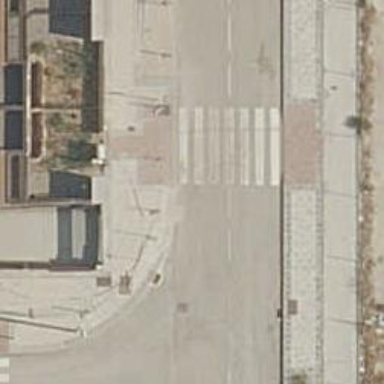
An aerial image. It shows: Unmarked zebra crossing on the road.